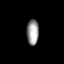
Tissue: prostate
Cell type: Fibroblasts
Senescence score: 0.8464
Nuclear area (px): 299
Mean DAPI intensity: 153.01